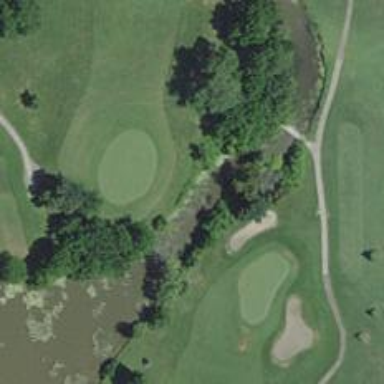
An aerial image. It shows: Golf hole.